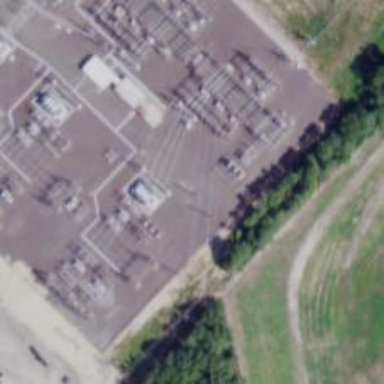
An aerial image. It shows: Power tower.